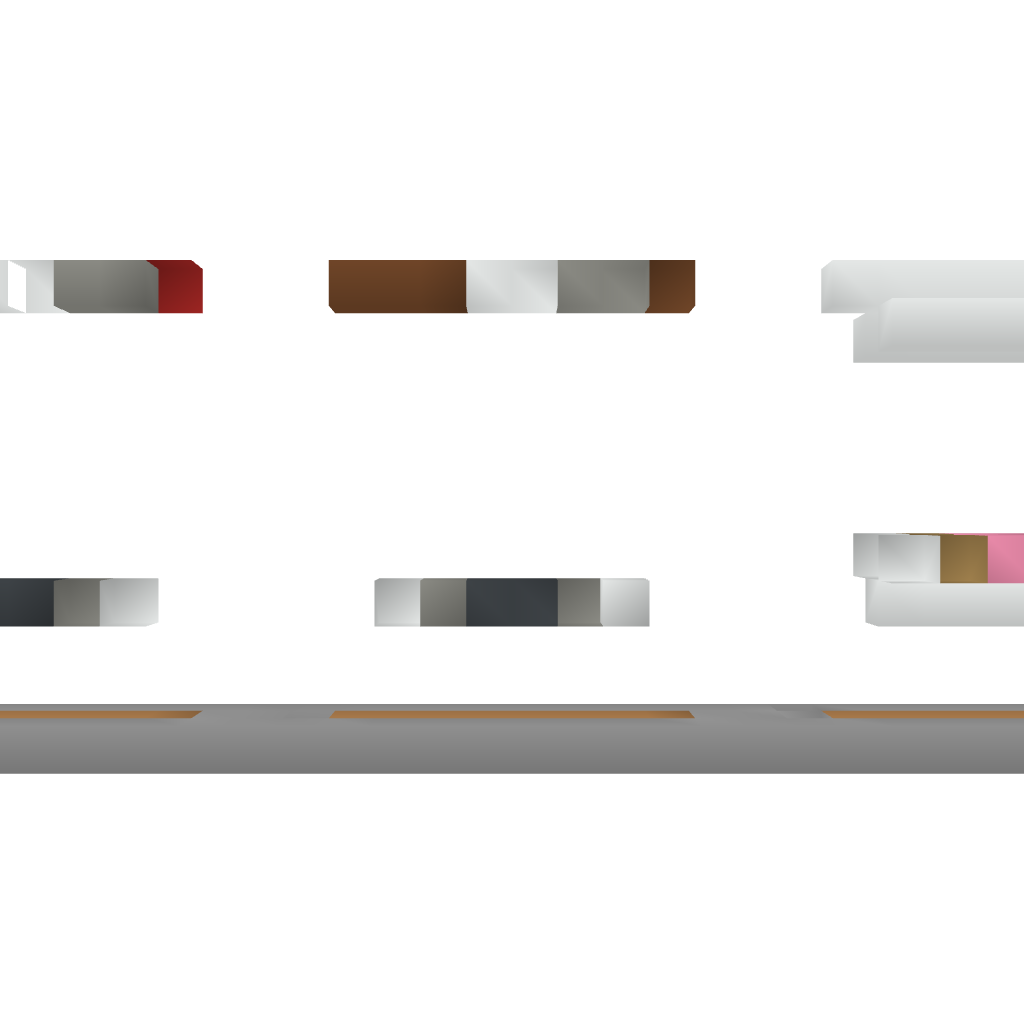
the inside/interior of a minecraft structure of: Animal Faces!